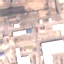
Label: Industrial